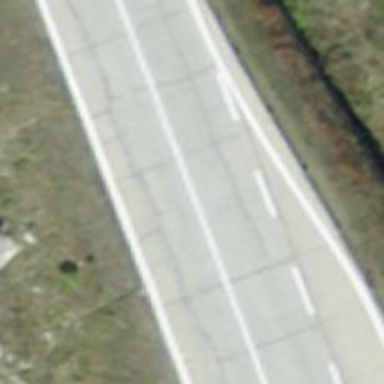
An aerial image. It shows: Concrete primary highway.